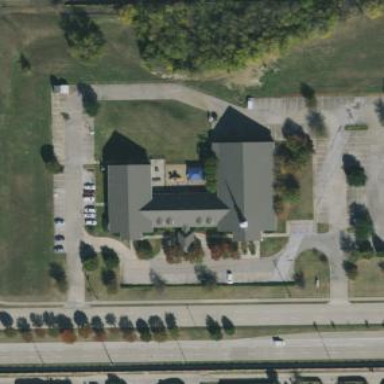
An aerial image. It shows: Beautiful church building.